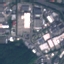
Label: Industrial